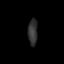
Tissue: lung
Cell type: Epithelial cells
Senescence score: 0.239
Nuclear area (px): 249
Mean DAPI intensity: 49.092